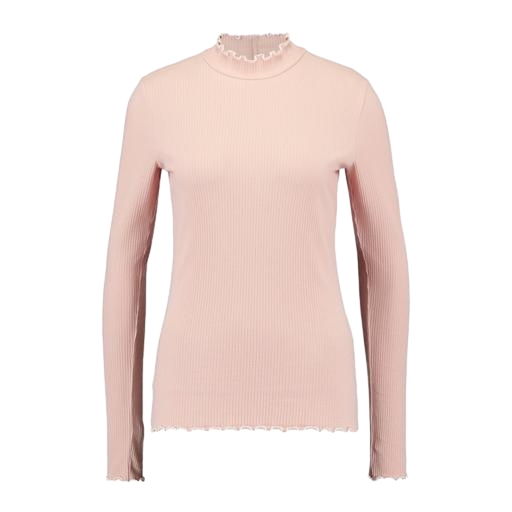
pink polo-neck top, high-neck ribbed-jersey t-shirt, long-sleeve top, white background